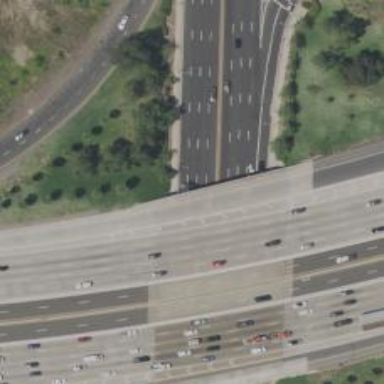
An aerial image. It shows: Trunk highway with expressway features.